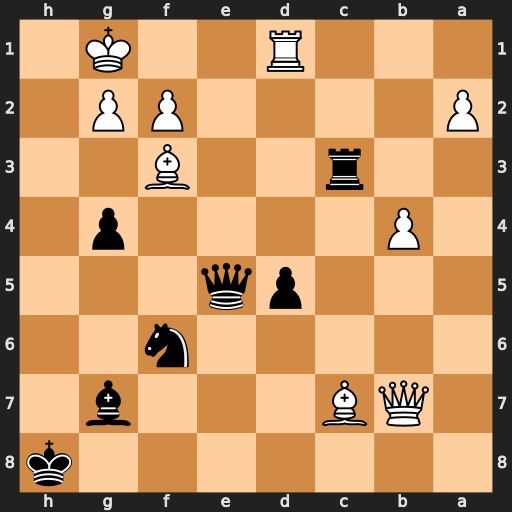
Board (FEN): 7k/1QB3b1/5n2/3pq3/1P4p1/2r2B2/P4PP1/3R2K1
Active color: b
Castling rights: -
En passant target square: -
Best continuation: Rxc7 Qb8+ Kh7